【题型】选择题　【知识点】立体几何　【难度】medium
直观想象是数学六大核心素养之一，某教师为了培养学生的直观想象能力，在课堂上提出了这样问题：棱长为$8+4\sqrt{6}$的正四面体盒子中，最多能放$a$个半径为$2$的小球，则$a$为（\quad）
\vspace{1em}
\noindent A. $9$\qquad\qquad B. $10$\qquad\qquad C. $11$\qquad\qquad D. $12$
【解答】
\noindent 【答案】B\\
\noindent 【分析】\\
\noindent 按照最大值原则，放置的小球必须紧密放置，即任意相邻的小球外切，因此我们根据四个选择支放置10个小球，它们紧密放置后，求出这10个小球安放在一个正四面体中时正四面体的棱长的最小值，然后再确定正确的选项.\\
\noindent 【详解】设正四面体$ABCD$的棱长为$x$，$AM$是四面体（三棱锥）的一条高，$M$是$\triangle BCD$中心，\\
\noindent $DM=\dfrac{2}{3}\times\dfrac{\sqrt{3}}{2}x=\dfrac{\sqrt{3}}{3}x$，所以$AM=\sqrt{AD^2-DM^2}=\dfrac{\sqrt{6}}{3}x$，\\
\noindent 正四面体$ABCD$外接球球心为$O$在$AM$上，它也是内切球的球心，\\
\noindent 即$OA$是外接球半径，$OM$是内切球半径，\\
\noindent 由$OD^2=OM^2+DM^2$及$OD=OA$，$DM=\dfrac{\sqrt{3}}{3}x$，$AM=\dfrac{\sqrt{6}}{3}x$可得$OM=\dfrac{\sqrt{6}}{12}x$，$OA=\dfrac{\sqrt{6}}{4}x$，
、

\noindent 棱长为$8+4\sqrt{6}$的正四面体盒子中，放置$a$个半径为$2$的小球，要使放入的球最多，则必须相邻球之间外切，\\
\noindent 我们可以先放置3层：最上层1个球，第二层3个球，第三层6个球，\\
\noindent 它们成三棱锥形状，任意相邻球之间外切，这些球在一个正四面体$ABCD$中，\\
\noindent 我们来求出这个正四面体的棱长的最小值，此时最上层的一个球与四面体的三个面外切，\\
\noindent 最下层的球与正四面体的底面外切，\\
\noindent 位于每层正三角状顶点的所有上下相邻小球的球心连线为一个正四面体$E-FGH$，\\
\noindent 棱长为$2+4+2=8$，$EP$是正四面体$E-FGH$的一条高，$E,P\in AM$，\\
\noindent 由上可知$EP=8\times\dfrac{\sqrt{6}}{3}=\dfrac{8\sqrt{6}}{3}$，\\
\noindent 正四面体$ABCD$的高$AM=AE+EP+PM=3\times 2+\dfrac{8\sqrt{6}}{3}+2=8+\dfrac{8\sqrt{6}}{3}$，\\
\noindent 把平面$BCD$平移到与最上方的一个小球相切的位置，此小球是新的正四面体的内切球，$E$是球心，$AE$是\\
\noindent 此小正四面体外接球的半径，因此有$AE=3\times 2$，
\noindent 所以正四面体$ABCD$的棱长为$\left(8+\dfrac{8\sqrt{6}}{3}\right)\times\dfrac{3}{\sqrt{6}}=8+4\sqrt{6}$，\\
\noindent 因此题中最多只能放置10个小球，再多一个或两个都不能安放.\\
\noindent 所以$a$的最大值是10，\\
\noindent 故选：B.\\

\noindent 【点睛】思路点睛：本题考查了球的切接问题，因此首先求出正四面体的棱长与其内切球、外接球半径之间的关系，正面放球不方便求解，解题时反过来考虑，把球放到正四面体中，选择选择支中球的个数，按照极限原则放置，所放置的球任意相邻两球外切，切合正四面体形状，小球放置成正四面体形状（球心连线构成正四面体），求出能放置这些小球的正四面体的棱长的最小值，然后可得结论.
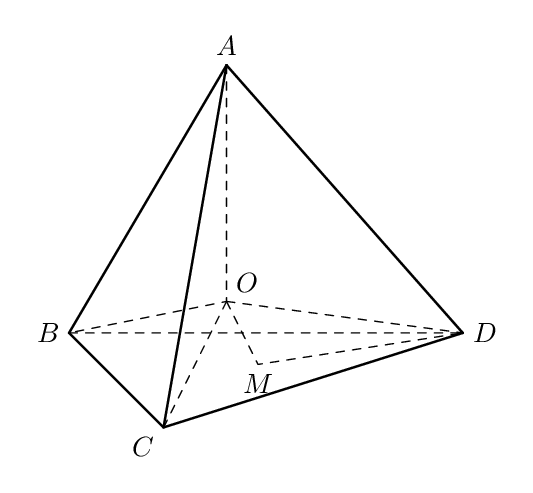
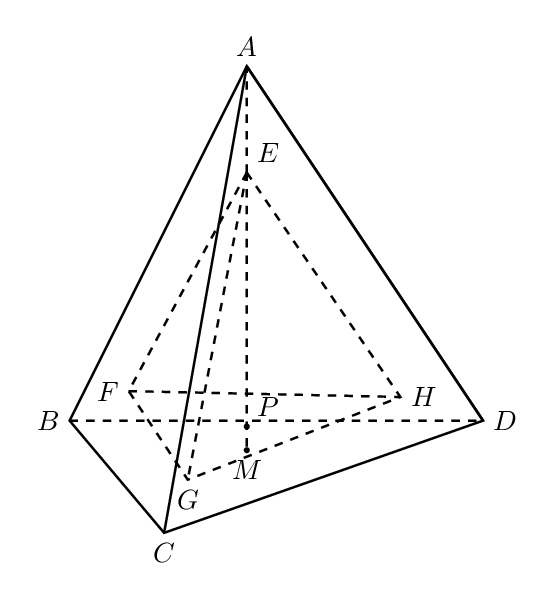